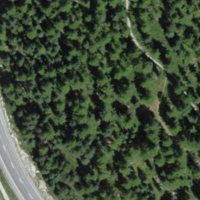
EUNIS habitat code: 43
Species observed at this site:
Vicia hirsuta